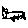
Label: cat